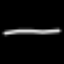
Label: line